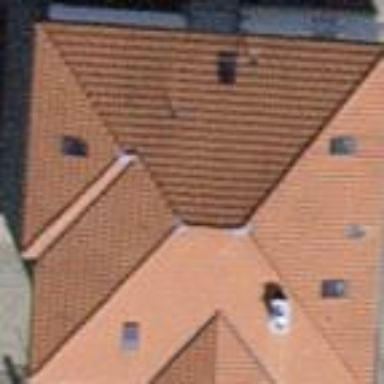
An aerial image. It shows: House with hipped roof.